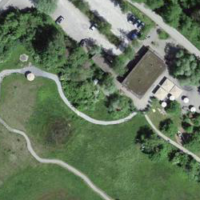
EUNIS habitat code: 23
Species observed at this site:
Corvus corone
Convolvulus arvensis
Fulica atra
Alcedo atthis
Sambucus nigra
Sylvia atricapilla
Cucullia verbasci
Oenothera glazioviana
Poecile palustris
Phylloscopus collybita
Larus michahellis
Gallinula chloropus
Vicia cracca
Cyanistes caeruleus
Libellula quadrimaculata
Anas platyrhynchos
Sturnus vulgaris
Iris sibirica
Cercopis vulnerata
Lotus corniculatus
Fringilla coelebs
Passer montanus
Nycticorax nycticorax
Carduelis carduelis
Turdus merula
Phalacrocorax carbo
Papilio machaon
Geum rivale
Parus major
Hirundo rustica
Succisa pratensis
Milvus milvus
Turdus pilaris
Anser anser
Ciconia ciconia
Sympetrum striolatum
Motacilla alba